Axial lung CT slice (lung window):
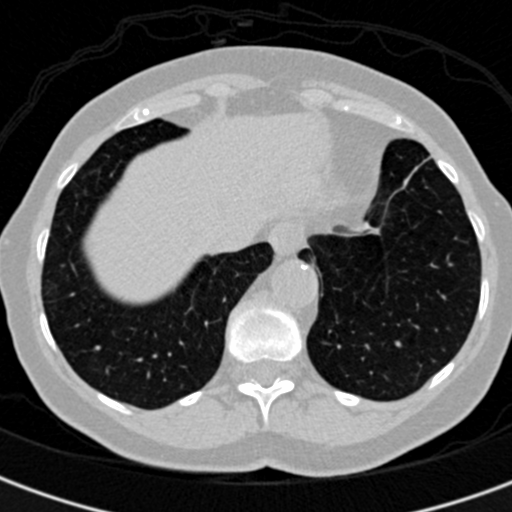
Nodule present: no